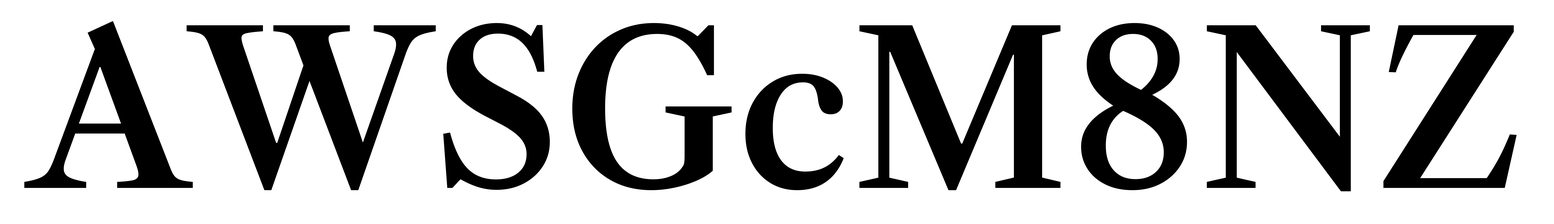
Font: LibreCaslonText_Medium